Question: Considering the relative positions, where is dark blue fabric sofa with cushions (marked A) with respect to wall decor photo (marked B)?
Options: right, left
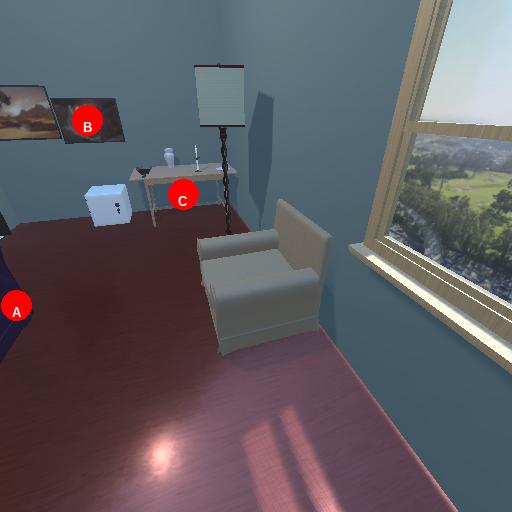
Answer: right